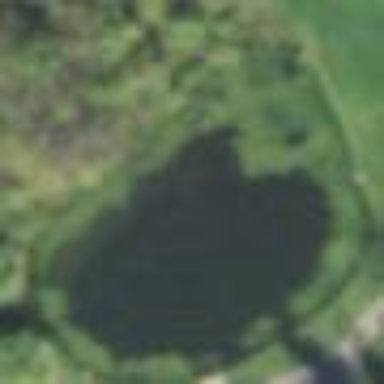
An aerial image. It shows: Water hazard on golf course. The hazard is natural water feature.